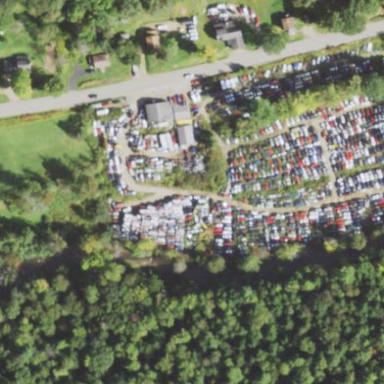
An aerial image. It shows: Scrap yard situated in industrial area.